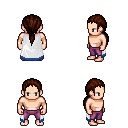
a pixel art fantasy rpg character, male body template, human, light skin, white trimmed cape, magenta pants, brown ponytail hairstyle, four views (front, back, left, right), 2x2 character sprite sheet, small pixel art, hard edges, no anti-aliasing